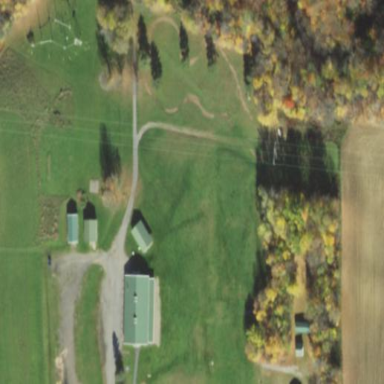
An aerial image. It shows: Disc golf course on leisure land.